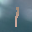
Label: 1